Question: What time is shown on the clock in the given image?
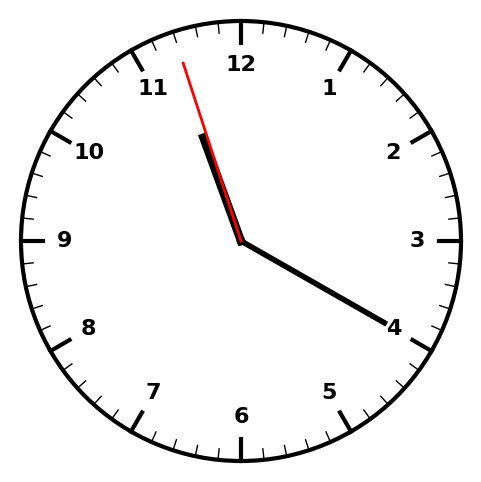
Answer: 11:19:57